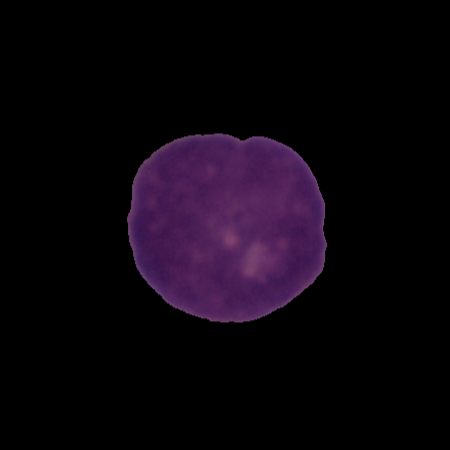
Label: cancer